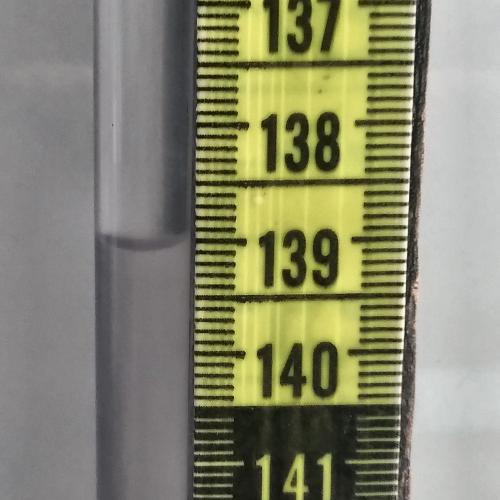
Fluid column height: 139.0 cm